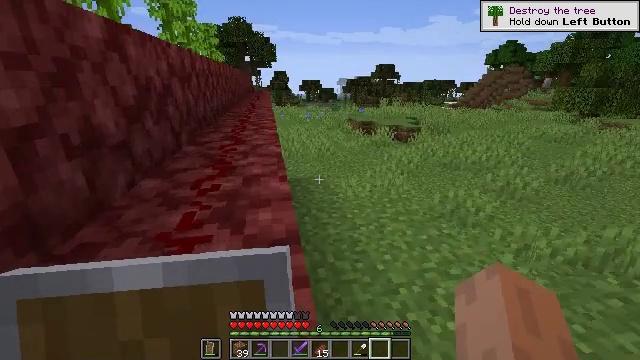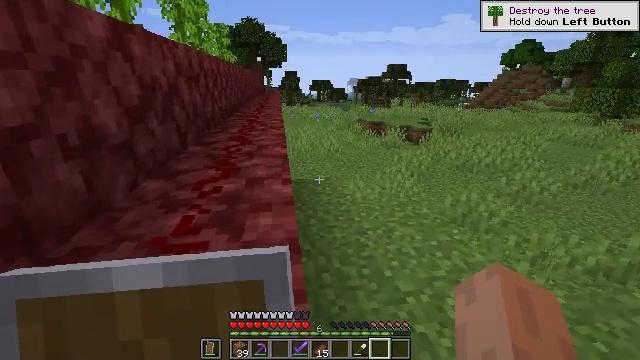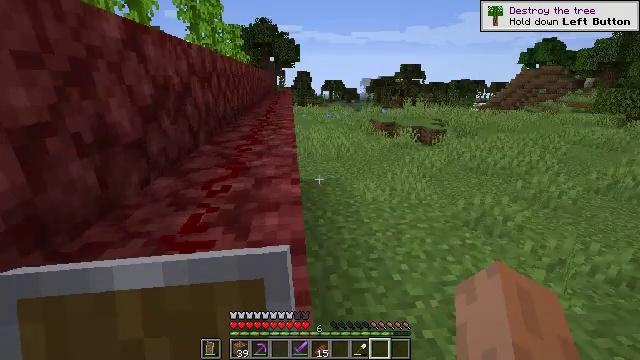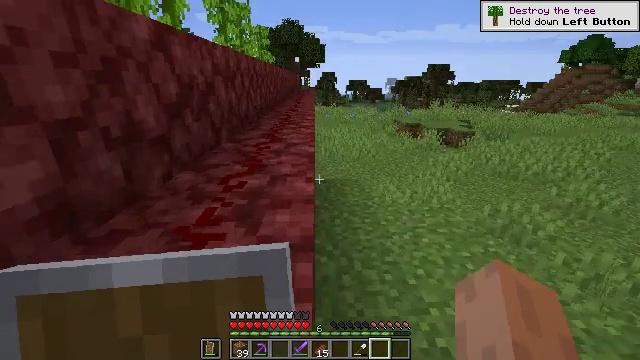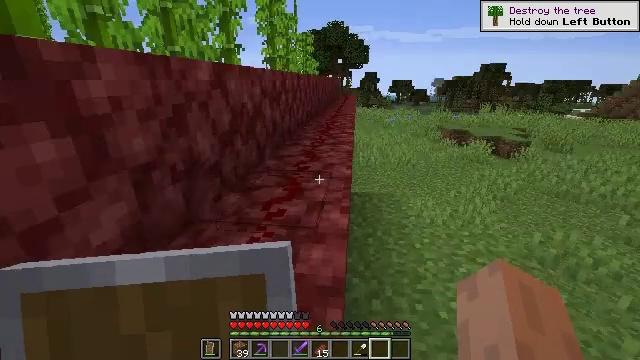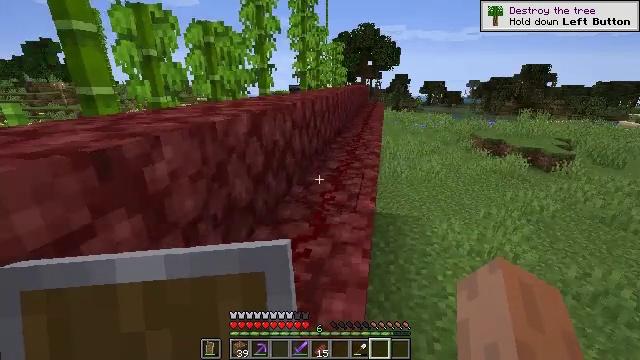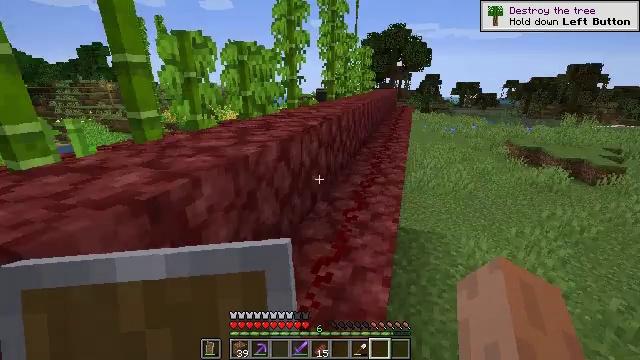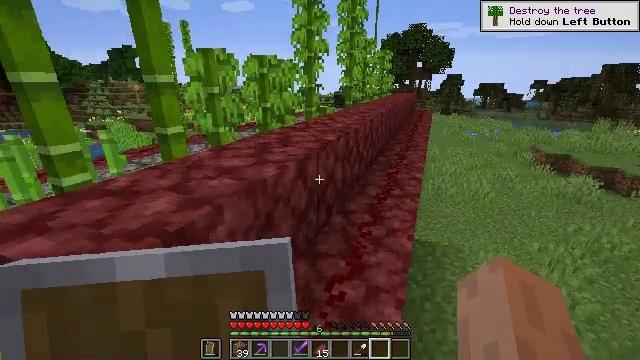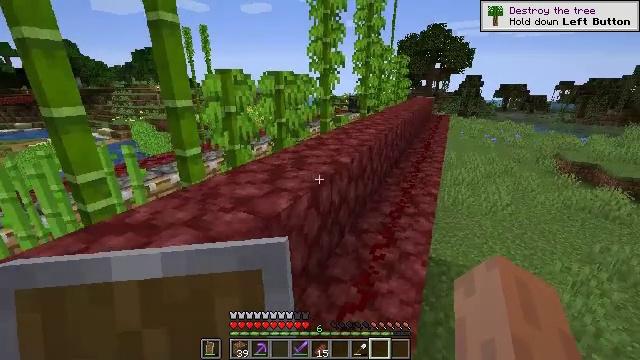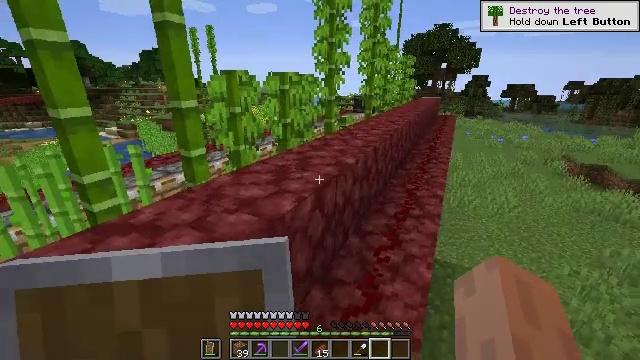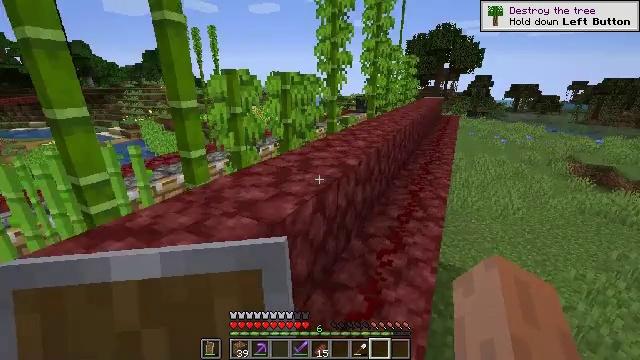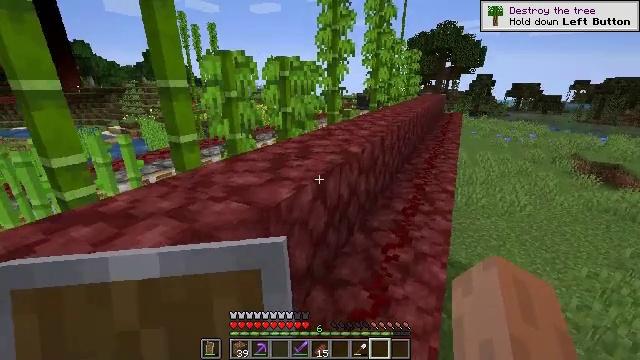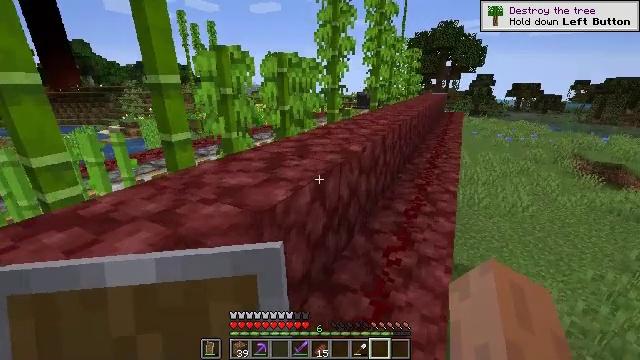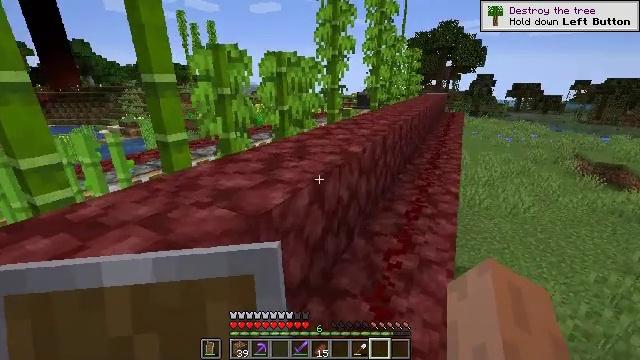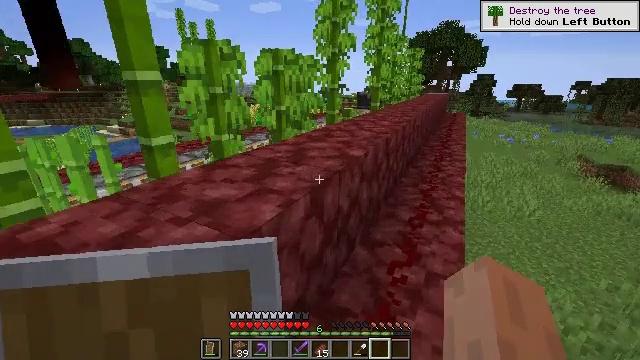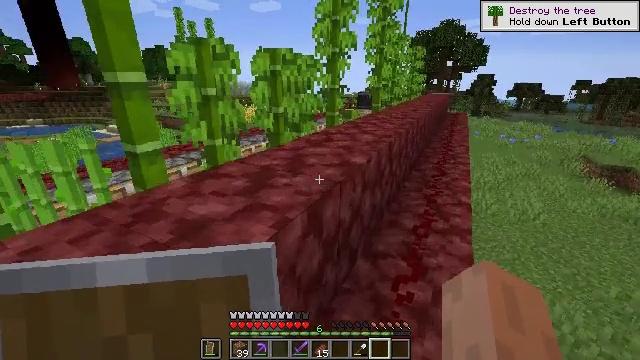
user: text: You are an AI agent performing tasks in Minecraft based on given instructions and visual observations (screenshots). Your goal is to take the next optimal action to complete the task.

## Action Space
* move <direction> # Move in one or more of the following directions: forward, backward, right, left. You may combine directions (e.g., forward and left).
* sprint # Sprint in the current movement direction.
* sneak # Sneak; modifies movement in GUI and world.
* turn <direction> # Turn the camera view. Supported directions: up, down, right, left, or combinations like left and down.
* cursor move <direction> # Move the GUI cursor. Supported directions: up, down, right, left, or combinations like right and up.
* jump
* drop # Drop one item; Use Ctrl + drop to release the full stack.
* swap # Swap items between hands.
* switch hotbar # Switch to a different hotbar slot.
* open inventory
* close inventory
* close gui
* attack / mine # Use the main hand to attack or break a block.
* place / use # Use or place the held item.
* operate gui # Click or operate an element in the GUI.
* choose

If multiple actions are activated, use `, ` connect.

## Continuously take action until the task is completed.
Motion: motion action
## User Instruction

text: Get observer for redstone contraptions.
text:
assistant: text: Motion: move forward, turn left
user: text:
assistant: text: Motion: move forward, turn left
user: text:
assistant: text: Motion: move forward, turn left
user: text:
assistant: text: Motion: move forward, turn left, jump
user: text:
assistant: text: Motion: move forward, turn left, jump
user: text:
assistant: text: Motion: move forward, turn left, jump
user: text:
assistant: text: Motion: move forward, turn left, jump
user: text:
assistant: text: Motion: move forward, turn left
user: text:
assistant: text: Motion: move forward, turn left
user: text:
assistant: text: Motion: move forward
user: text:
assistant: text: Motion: move forward
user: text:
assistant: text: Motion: move forward
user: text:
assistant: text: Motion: move forward
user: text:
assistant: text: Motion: move forward
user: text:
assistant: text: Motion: move forward
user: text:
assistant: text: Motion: move forward
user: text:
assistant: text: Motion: move forward
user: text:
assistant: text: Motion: move forward
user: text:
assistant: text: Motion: move forward, jump
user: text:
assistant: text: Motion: move forward, turn right, jump
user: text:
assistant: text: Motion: move forward, turn right, jump
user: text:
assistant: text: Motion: move forward, turn right, jump
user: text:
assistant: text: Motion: move forward, turn right
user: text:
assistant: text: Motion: move forward, turn right
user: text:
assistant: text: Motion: move forward, turn right
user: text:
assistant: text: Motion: move forward, turn right
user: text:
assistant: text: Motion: turn right
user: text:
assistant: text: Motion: turn right
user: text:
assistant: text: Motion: no_op
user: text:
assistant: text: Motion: move forward